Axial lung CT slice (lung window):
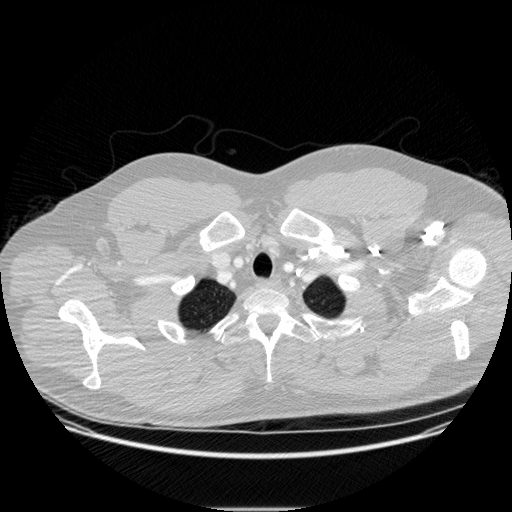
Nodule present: no